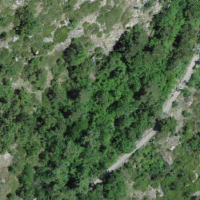
EUNIS habitat code: 45
Species observed at this site:
Nucifraga caryocatactes